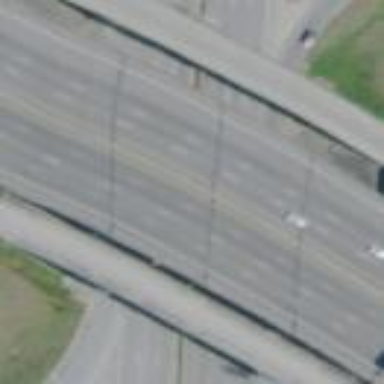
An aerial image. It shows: Man-made bridge.